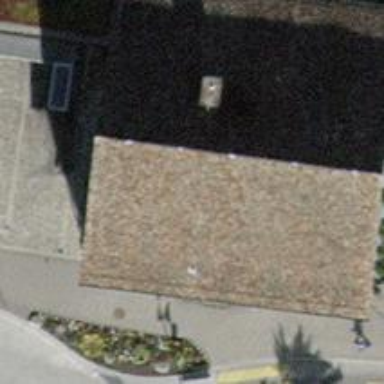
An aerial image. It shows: Restaurant.